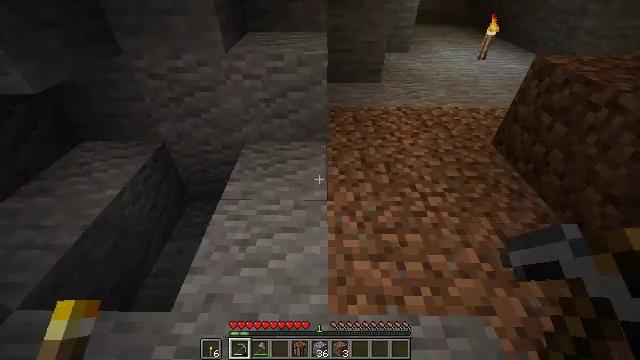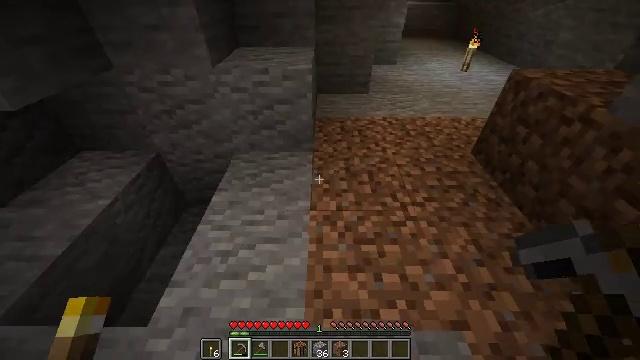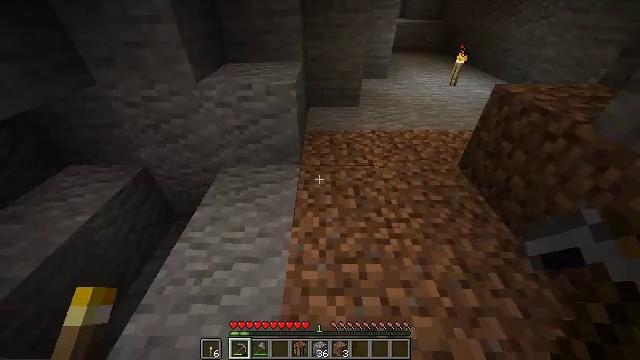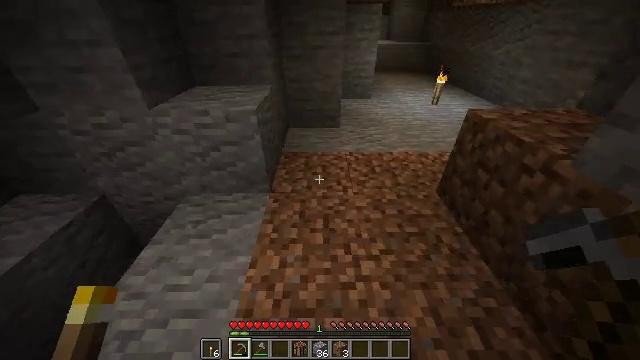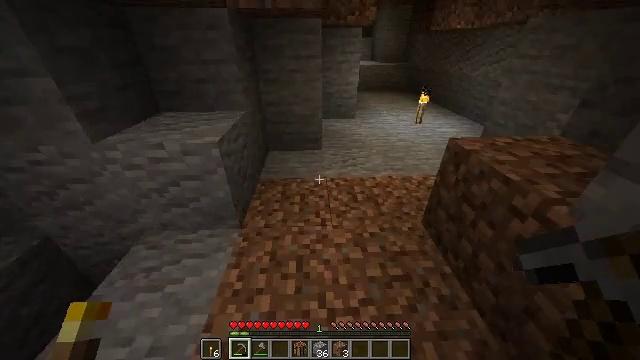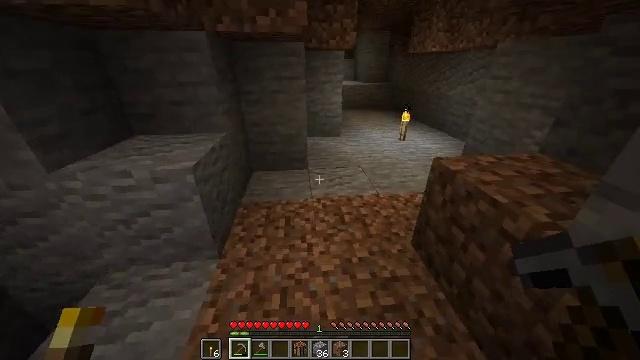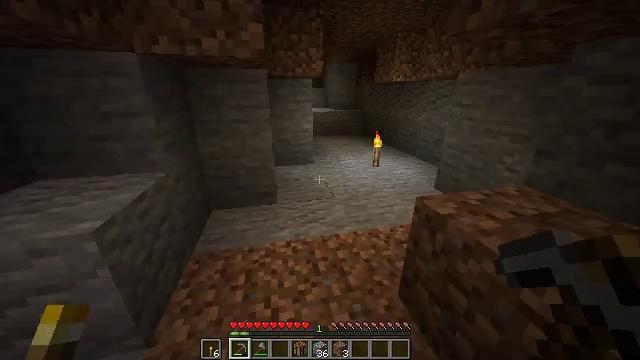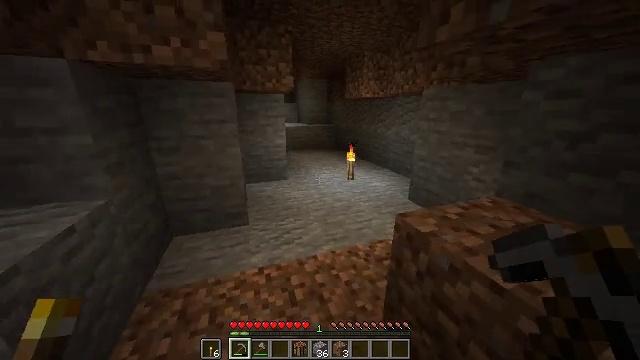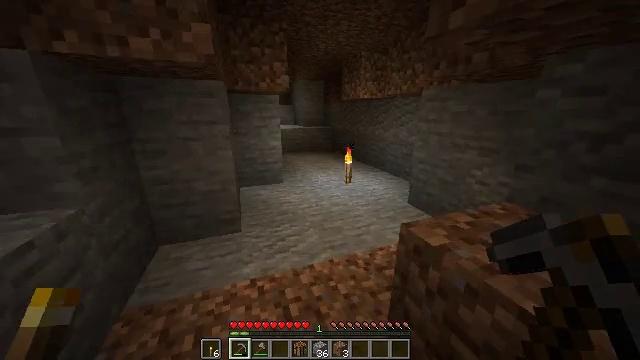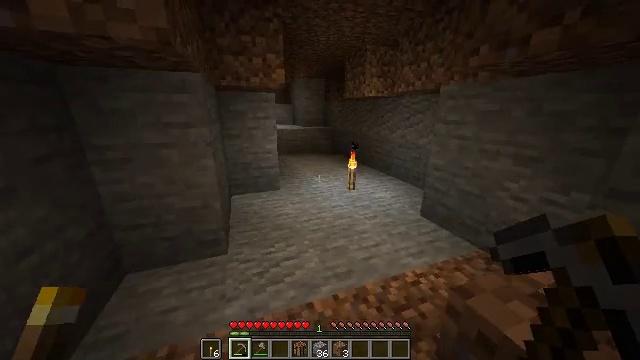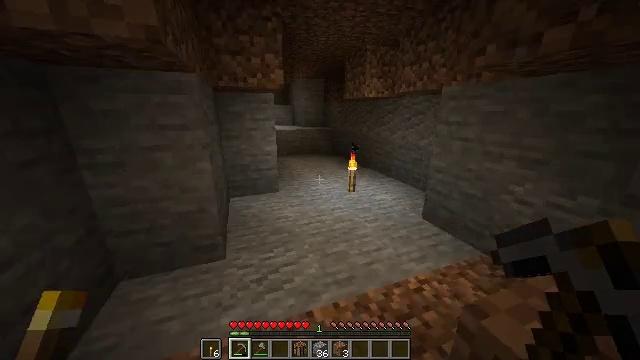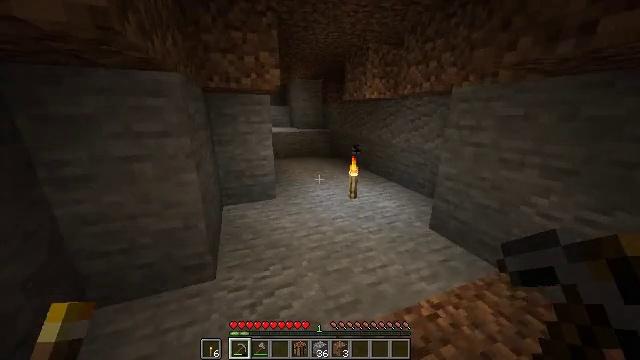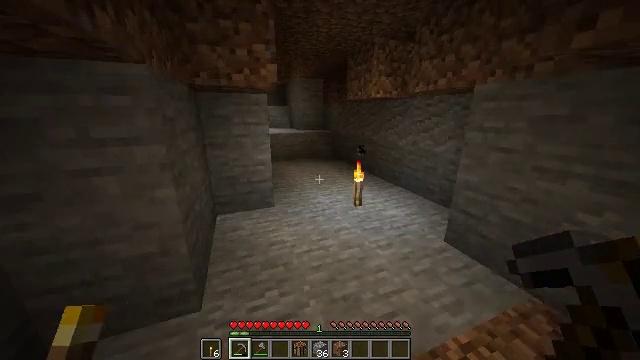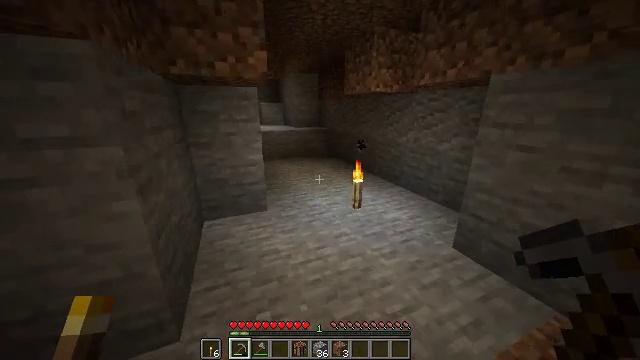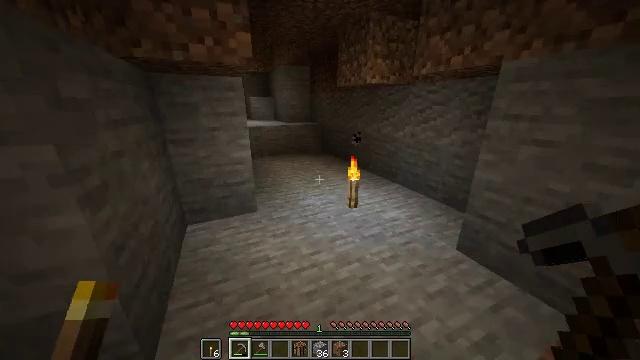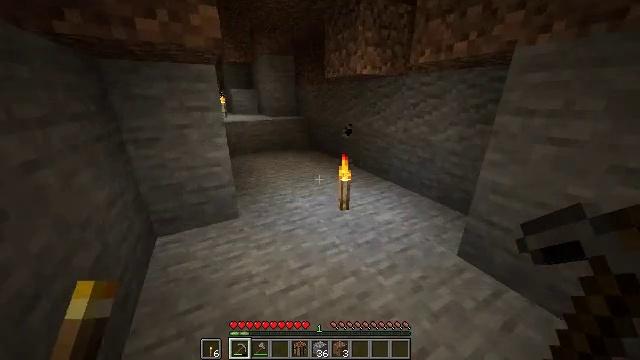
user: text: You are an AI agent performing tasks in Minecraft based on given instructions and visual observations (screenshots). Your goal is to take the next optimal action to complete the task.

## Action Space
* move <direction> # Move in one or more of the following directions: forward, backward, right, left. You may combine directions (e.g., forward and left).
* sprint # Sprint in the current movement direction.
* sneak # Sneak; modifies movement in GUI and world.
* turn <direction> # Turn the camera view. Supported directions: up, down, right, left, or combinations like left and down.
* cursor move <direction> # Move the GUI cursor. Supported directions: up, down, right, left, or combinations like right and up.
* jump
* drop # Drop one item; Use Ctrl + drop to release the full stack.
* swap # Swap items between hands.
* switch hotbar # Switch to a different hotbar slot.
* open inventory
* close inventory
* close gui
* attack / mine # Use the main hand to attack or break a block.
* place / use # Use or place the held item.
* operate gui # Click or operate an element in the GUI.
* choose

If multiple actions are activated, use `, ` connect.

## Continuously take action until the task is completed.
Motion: motion action
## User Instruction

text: Break the torch to collect it.
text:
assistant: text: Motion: move forward and move right, sprint
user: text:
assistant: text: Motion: move forward and move right, sprint, turn up
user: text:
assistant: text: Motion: move forward and move right, sprint, turn up
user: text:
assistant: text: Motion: move forward, sprint, turn right and up
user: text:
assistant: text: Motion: move forward, sprint, turn right and up
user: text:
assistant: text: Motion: move forward, sprint, turn right and up
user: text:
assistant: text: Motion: move forward, sprint, turn right and up
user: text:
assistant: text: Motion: move forward, sprint
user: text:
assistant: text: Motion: move forward
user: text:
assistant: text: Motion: move forward
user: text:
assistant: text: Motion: move forward
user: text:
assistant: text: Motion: move forward
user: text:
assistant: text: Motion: move forward, turn right
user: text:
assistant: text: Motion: move forward, turn right and down
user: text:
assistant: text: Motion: move forward, turn right and down
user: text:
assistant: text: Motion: move forward, turn right and down
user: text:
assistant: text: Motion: move forward, turn right and down
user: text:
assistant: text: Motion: move forward, turn right and down, attack / mine
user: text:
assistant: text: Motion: move forward, attack / mine
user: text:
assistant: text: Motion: move forward
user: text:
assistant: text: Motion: move forward
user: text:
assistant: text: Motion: move forward, turn left
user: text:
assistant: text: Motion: move forward, turn left and up
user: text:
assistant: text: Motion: move forward, turn left and up
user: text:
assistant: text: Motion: move forward, turn left and up
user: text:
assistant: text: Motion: move forward, turn left and up
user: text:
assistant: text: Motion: move forward, sprint
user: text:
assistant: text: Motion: move forward, sprint
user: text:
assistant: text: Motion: move forward, sprint
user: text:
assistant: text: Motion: move forward, sprint